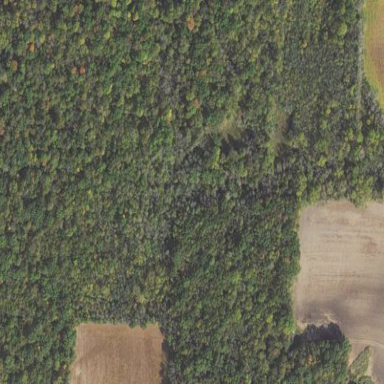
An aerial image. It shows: Forest area.